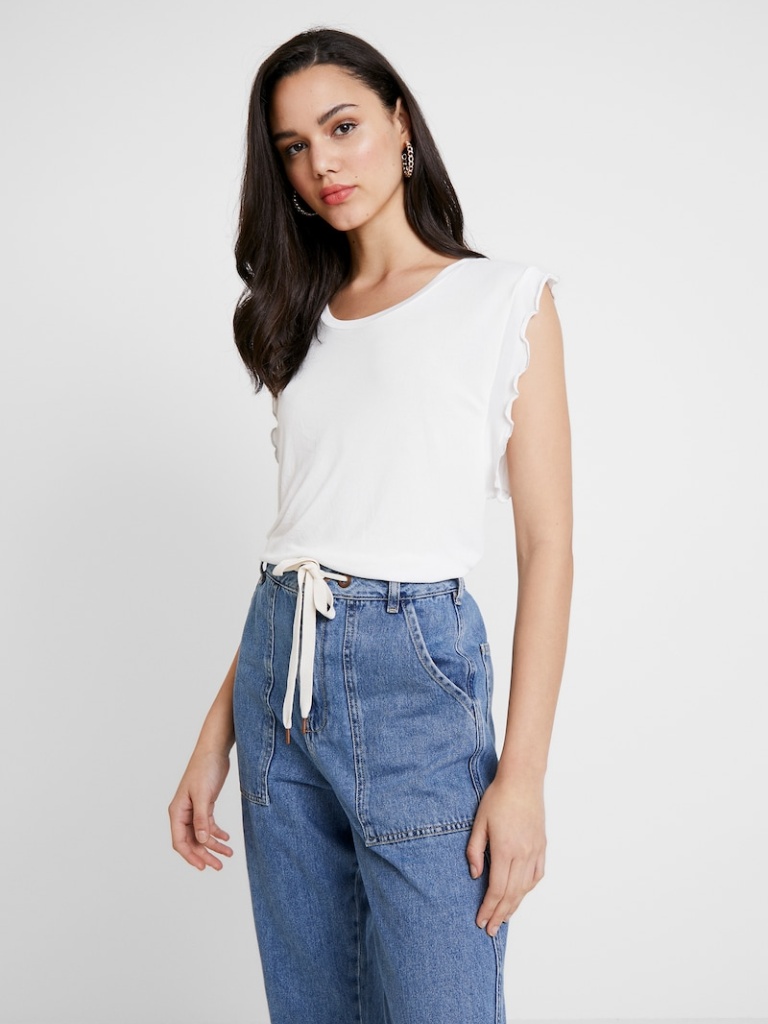
cotton relaxed sleeveless hip length French Tucked crew t-shirt